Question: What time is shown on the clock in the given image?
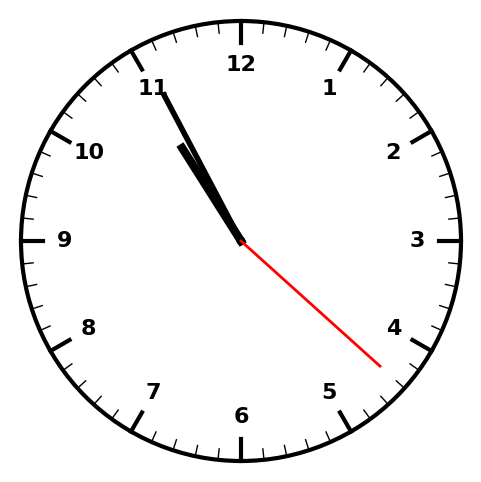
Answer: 10:55:22